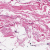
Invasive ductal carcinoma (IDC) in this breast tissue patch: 0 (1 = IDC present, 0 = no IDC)